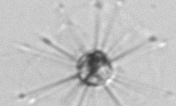
Label: Acantharia